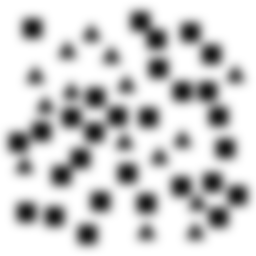
Squares: 29
Triangles: 15
Stars: 0
Total shapes: 44